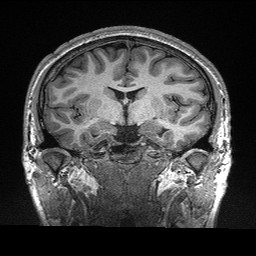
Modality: T1w
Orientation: sagittal
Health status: healthy
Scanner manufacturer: siemens
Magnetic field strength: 3 T
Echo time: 0.00298 s